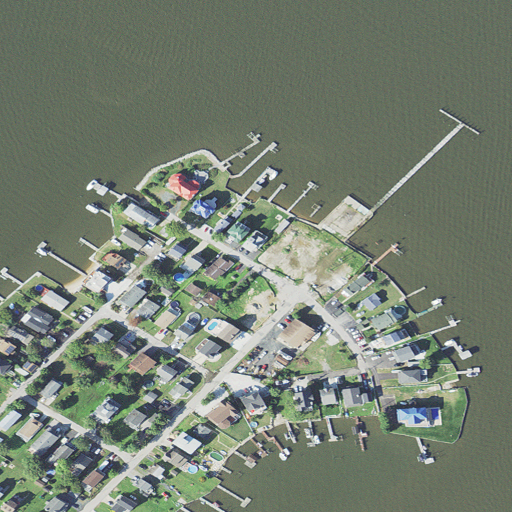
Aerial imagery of cape in Maryland named Cuckold Point containing open water, medium intensity development, low intensity development, high intensity development, and barren land